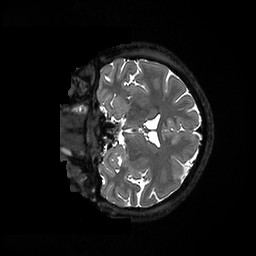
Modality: T2w
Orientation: coronal
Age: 34
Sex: female
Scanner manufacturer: ge
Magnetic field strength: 3 T
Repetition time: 3.243 s
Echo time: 0.0669 s